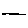
Label: line